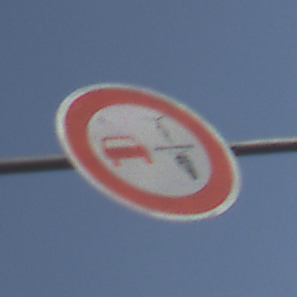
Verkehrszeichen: VerbotUeberholenEinspurigeFahrzeuge
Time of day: MorningAfternoon
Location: Outdoor (Nature)
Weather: PartlyCloudy
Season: NotSpecified
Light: Natural